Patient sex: F
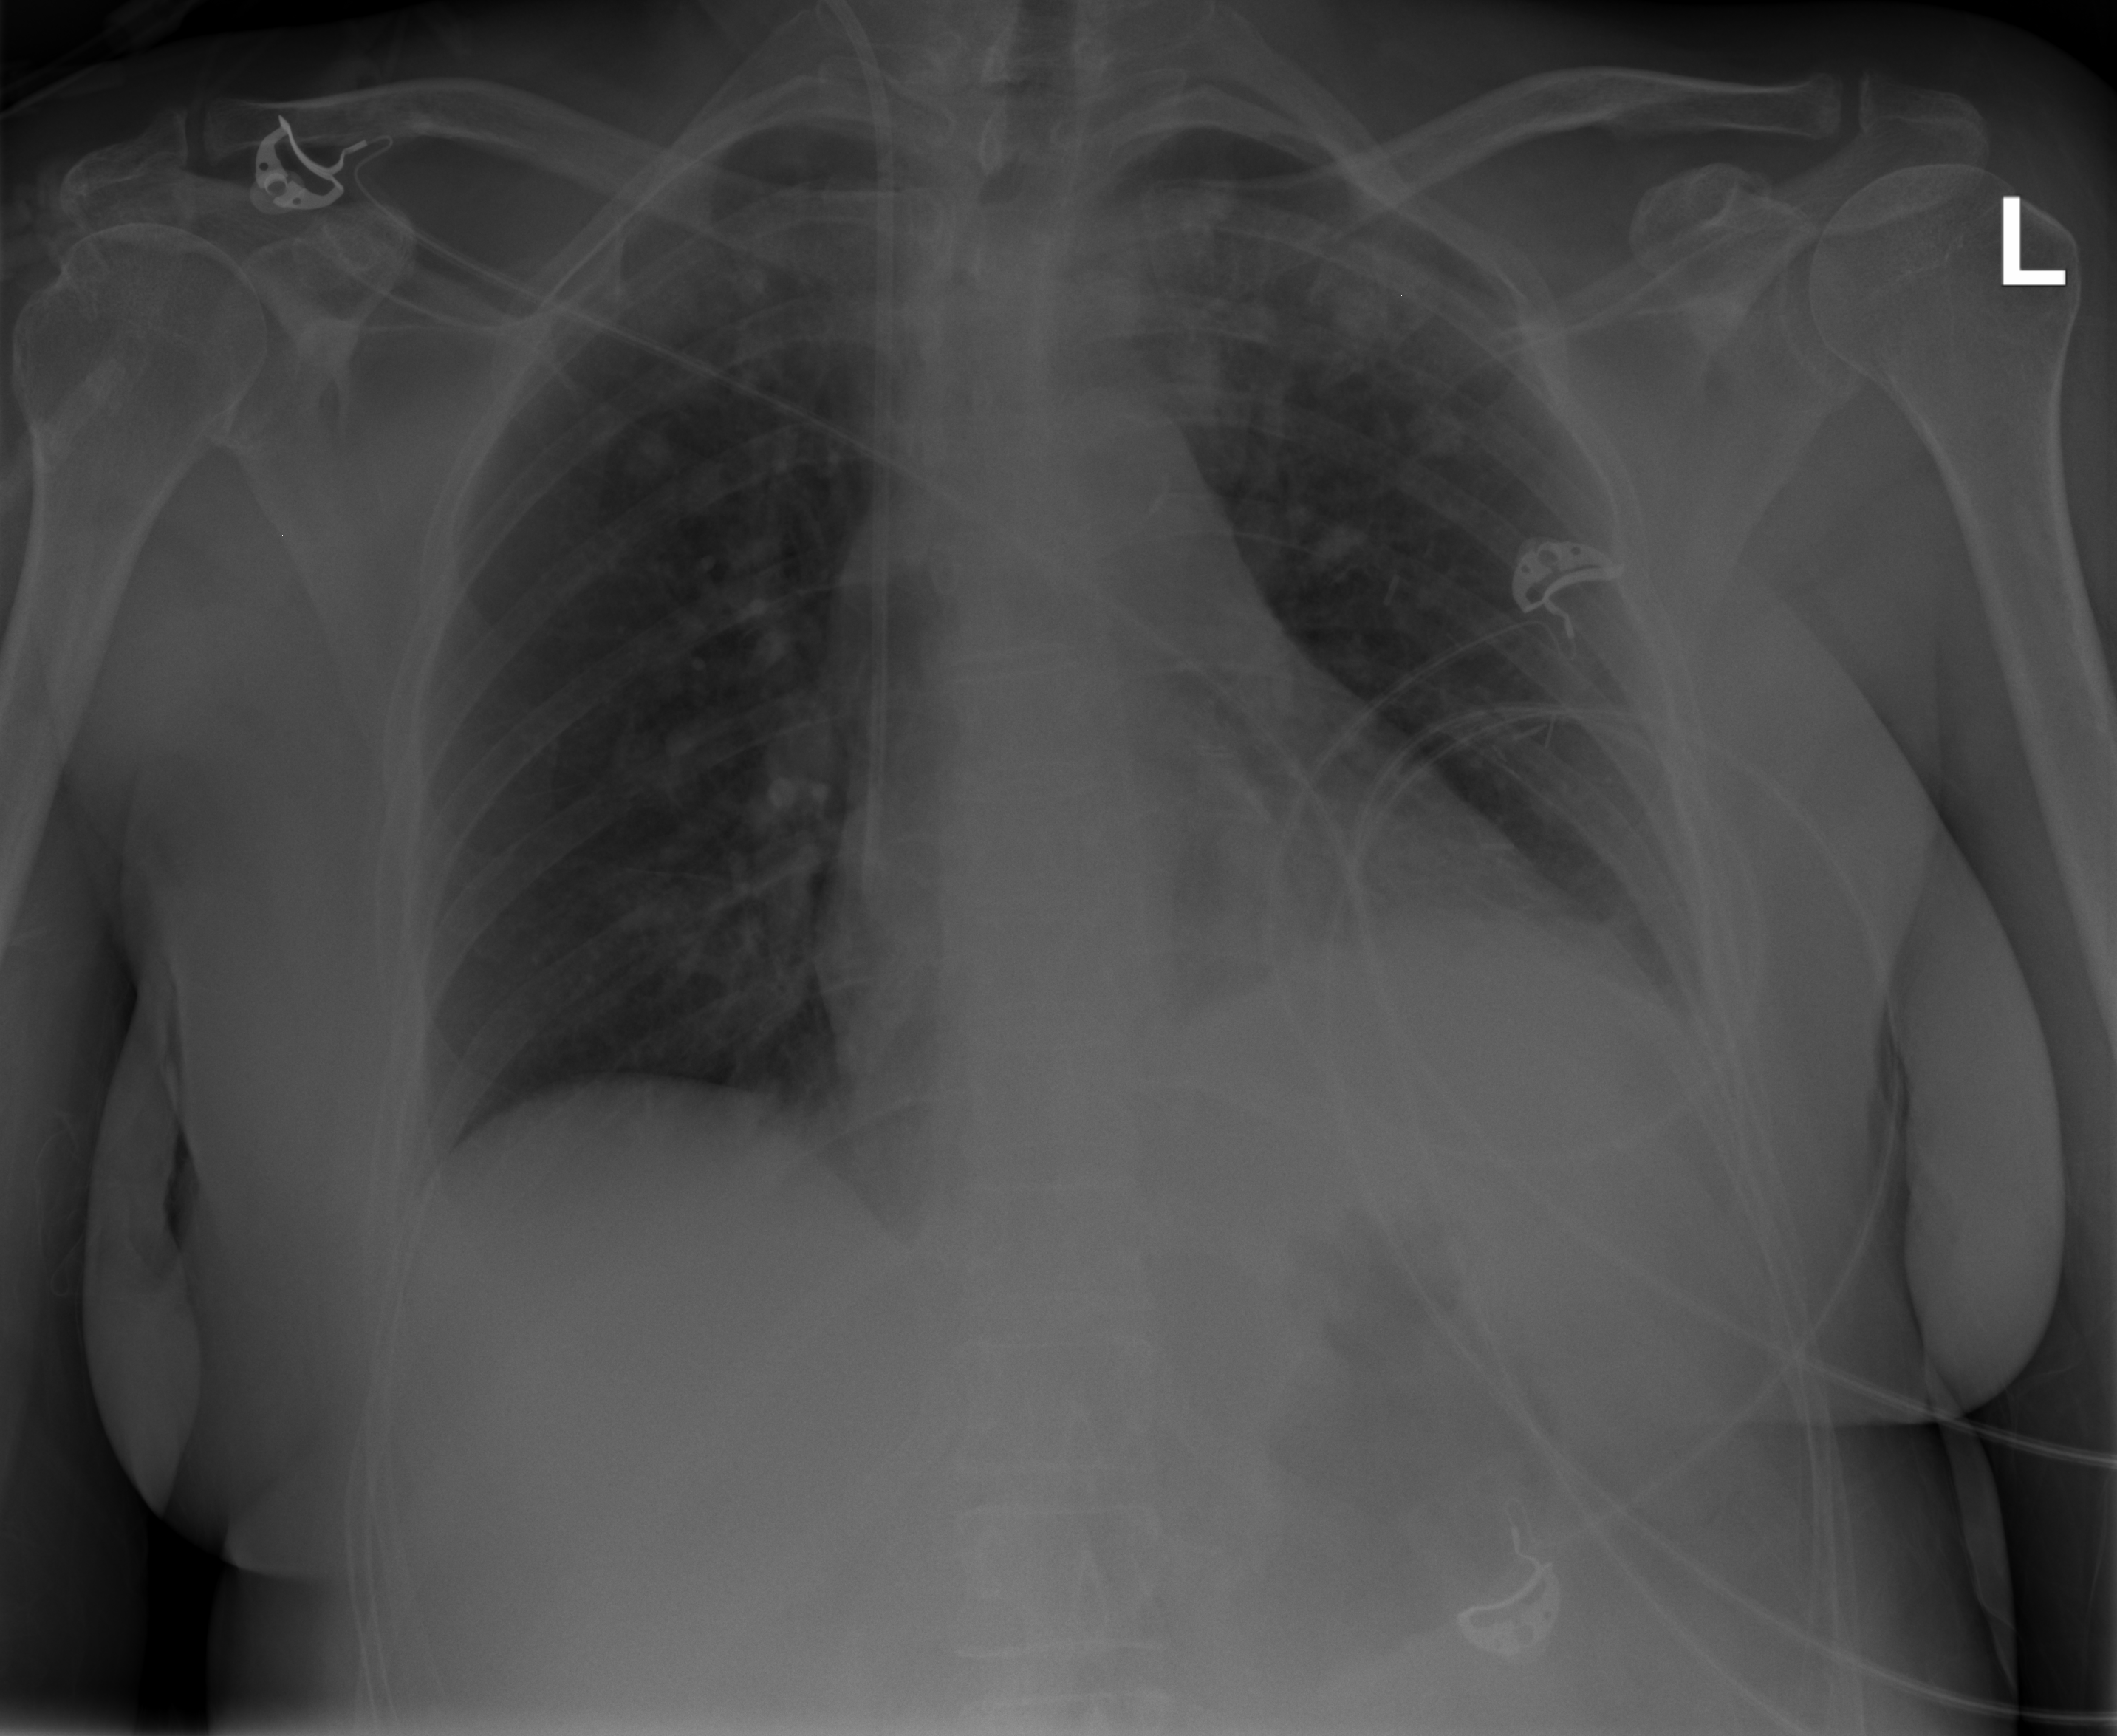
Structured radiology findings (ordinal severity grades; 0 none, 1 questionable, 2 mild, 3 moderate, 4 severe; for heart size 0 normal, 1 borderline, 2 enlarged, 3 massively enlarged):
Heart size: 1
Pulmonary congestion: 1
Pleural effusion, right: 0
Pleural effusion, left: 2
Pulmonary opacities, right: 0
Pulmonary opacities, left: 0
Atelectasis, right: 0
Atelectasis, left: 2